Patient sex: M
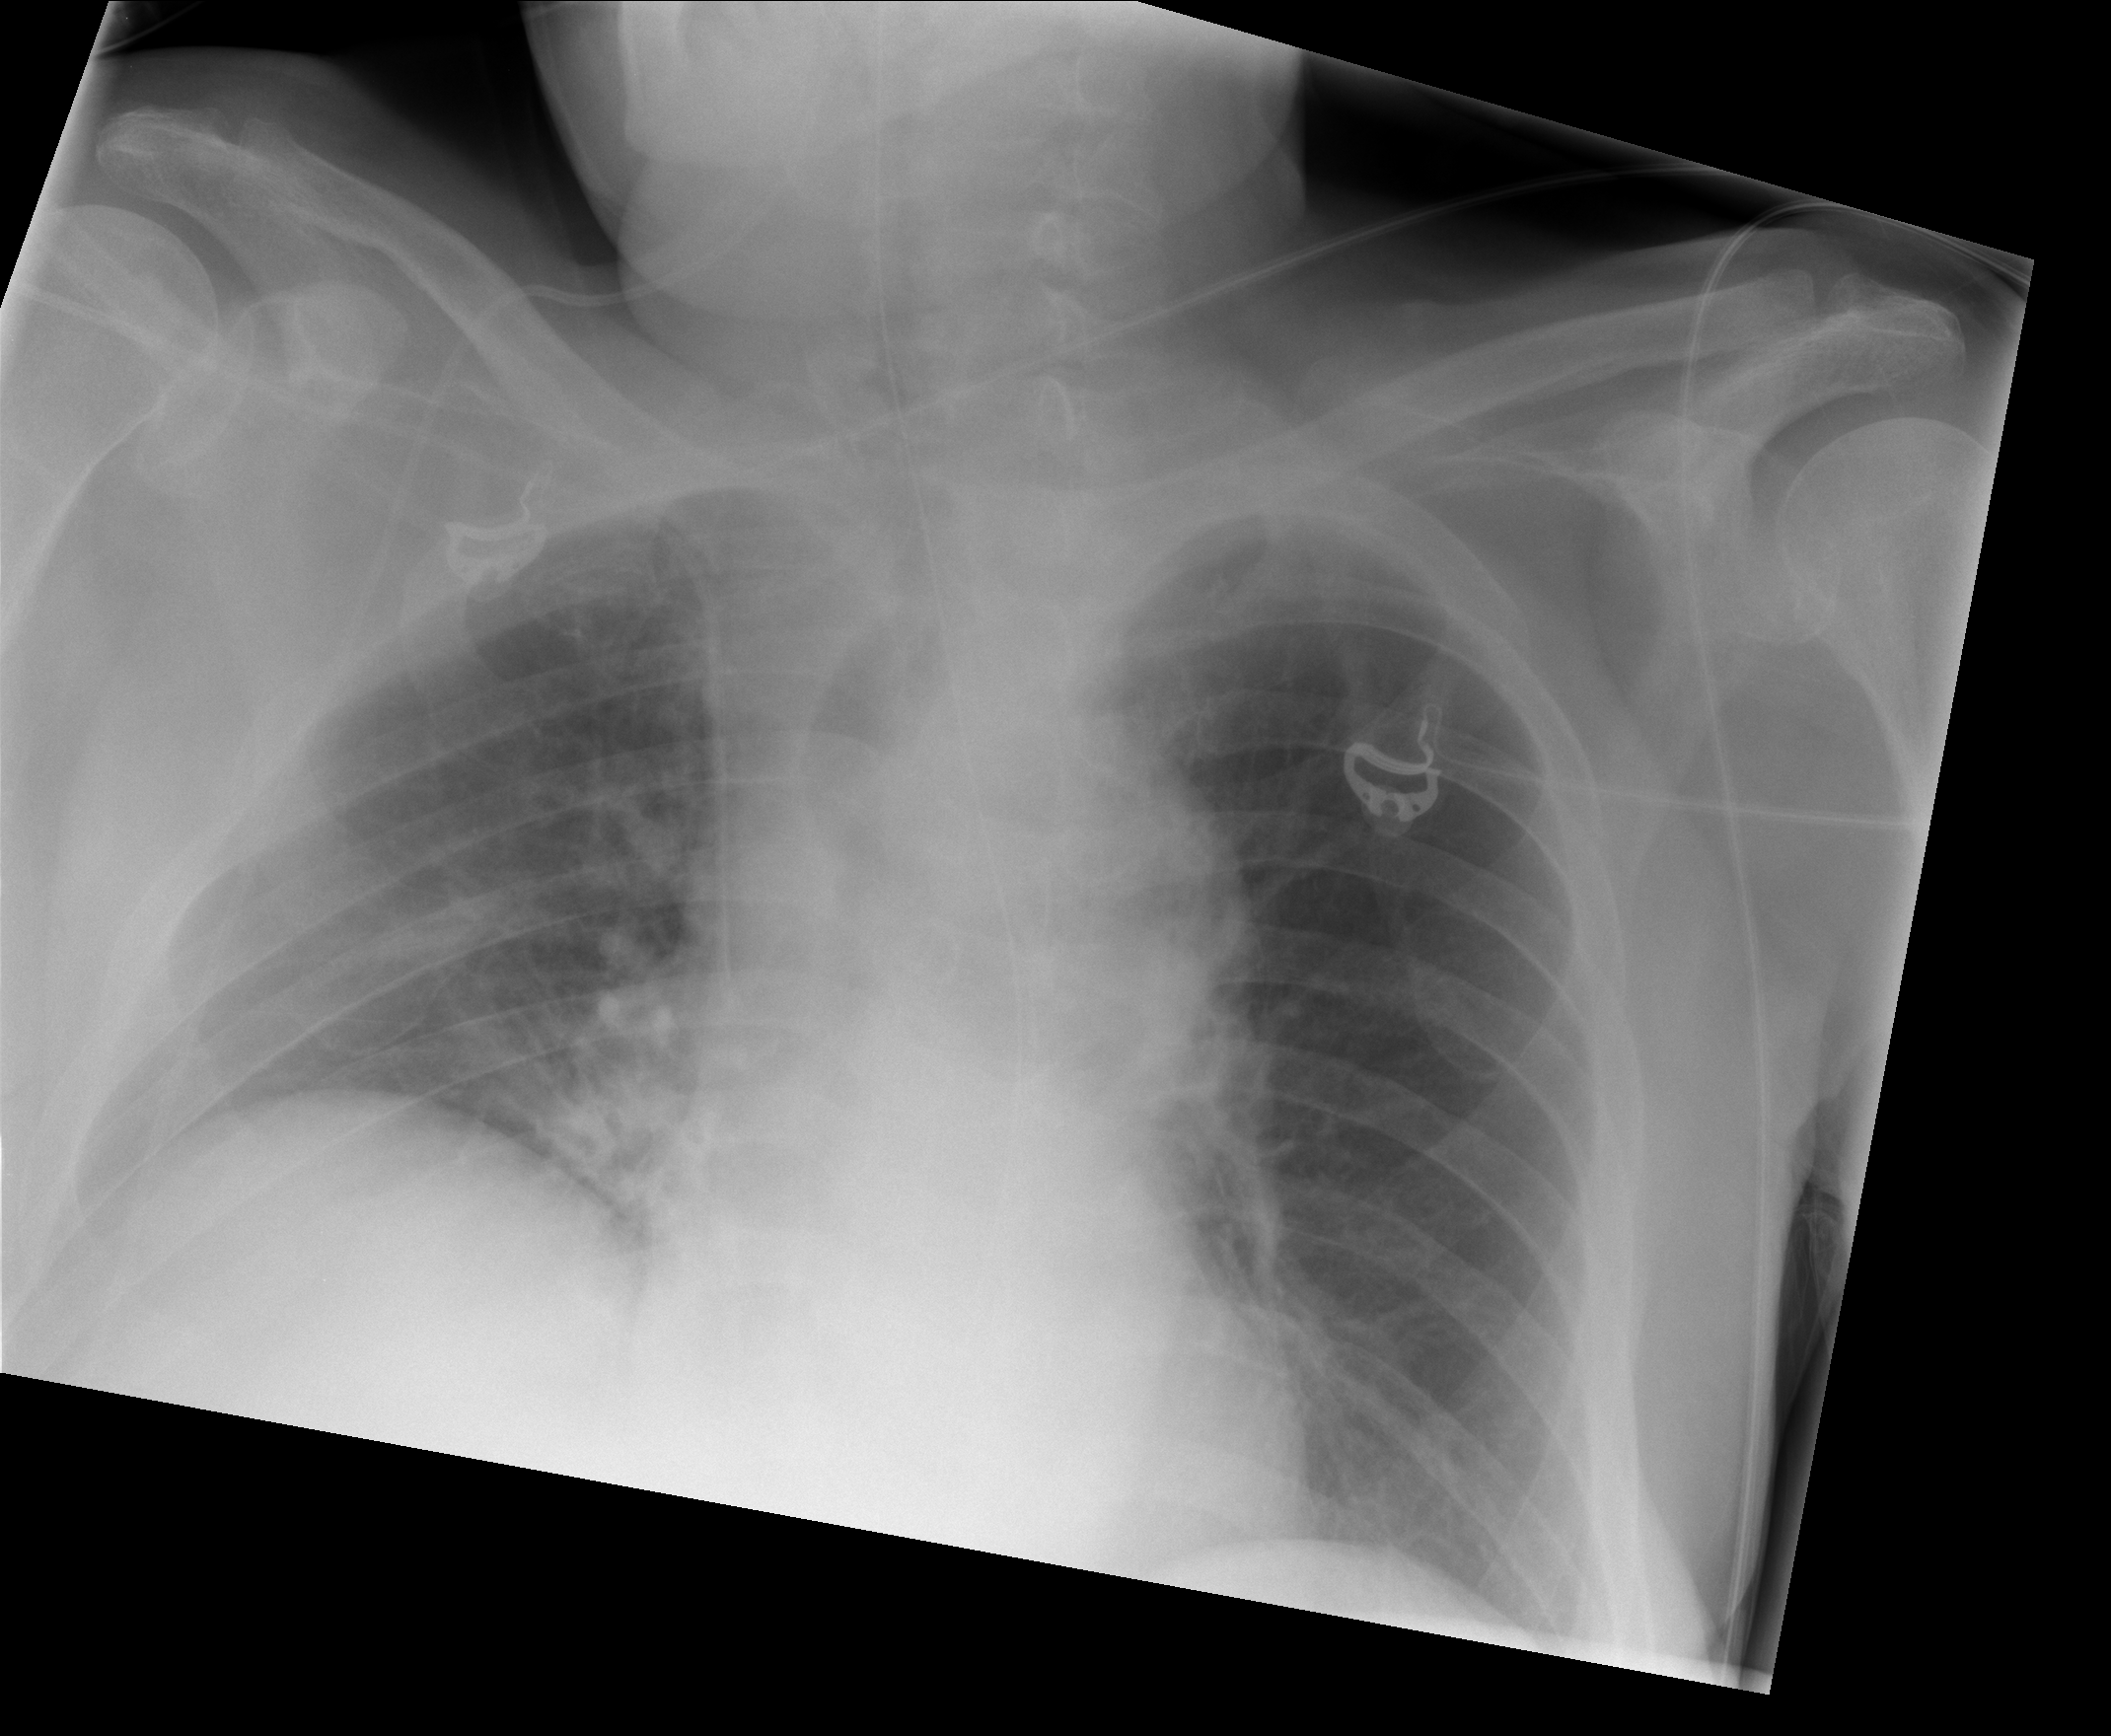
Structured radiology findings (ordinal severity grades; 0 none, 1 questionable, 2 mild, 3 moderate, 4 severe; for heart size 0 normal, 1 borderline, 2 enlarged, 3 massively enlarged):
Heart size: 0
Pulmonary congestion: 0
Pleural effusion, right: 1
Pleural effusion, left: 0
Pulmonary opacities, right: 2
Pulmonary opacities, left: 0
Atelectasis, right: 2
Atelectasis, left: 0